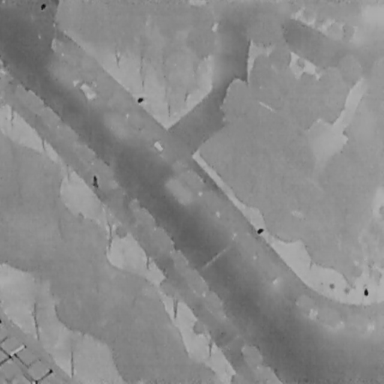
There is a Person in the infrared image.